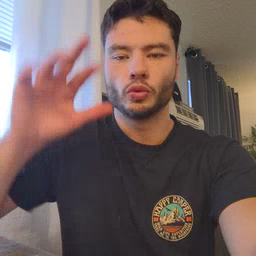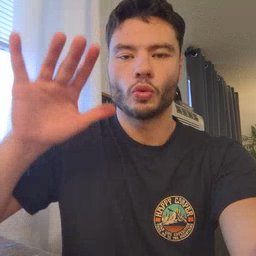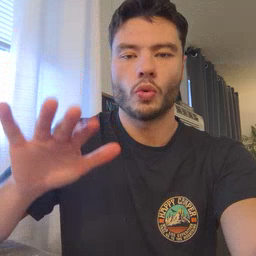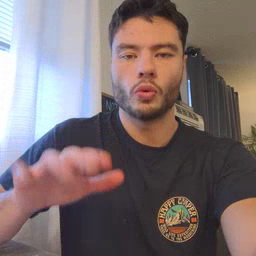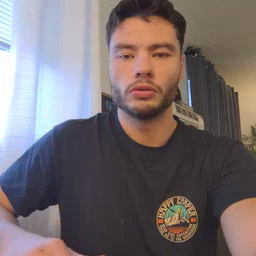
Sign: snow